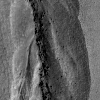
Atmospheric dust classification: not_dusty